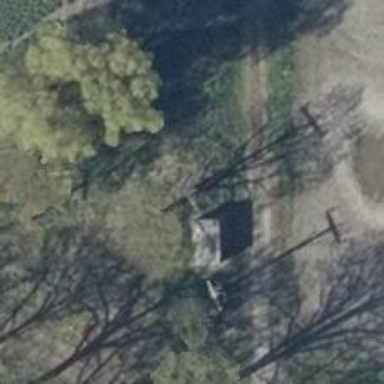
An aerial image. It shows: Power pole.